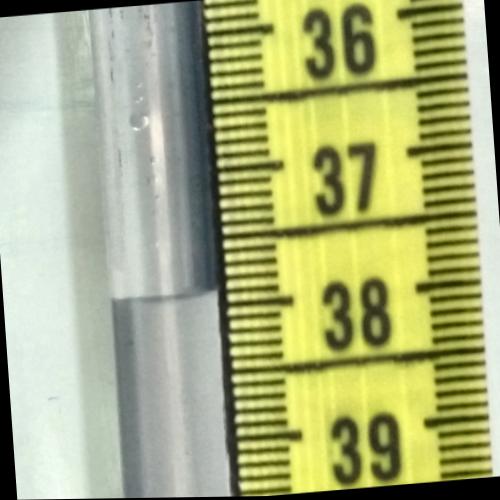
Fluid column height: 37.9 cm